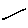
Label: line